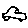
Label: car